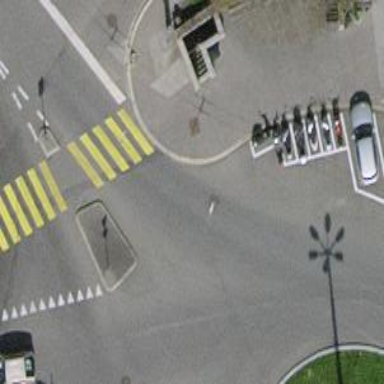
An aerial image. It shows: Kerb barrier.